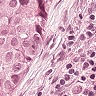
Metastatic tissue present: yes